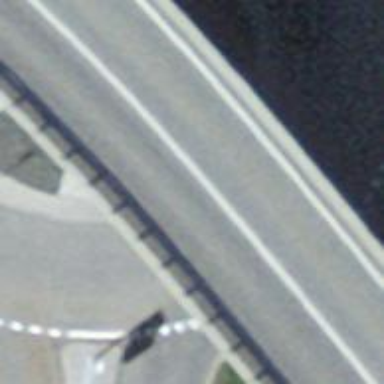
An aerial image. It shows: Primary highway bridge with asphalt surface.